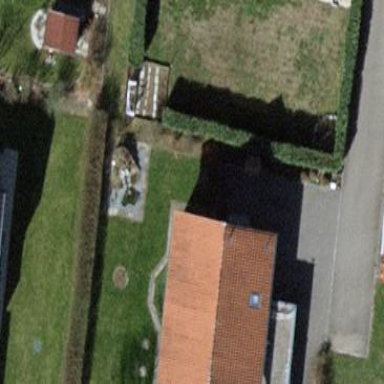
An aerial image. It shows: Simple and straightforward house.